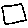
Label: square